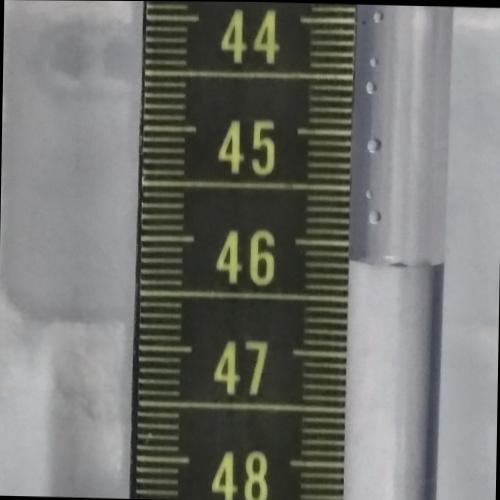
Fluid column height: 46.2 cm